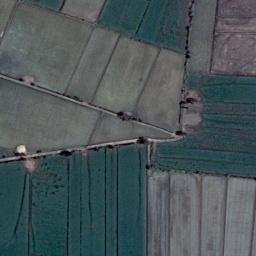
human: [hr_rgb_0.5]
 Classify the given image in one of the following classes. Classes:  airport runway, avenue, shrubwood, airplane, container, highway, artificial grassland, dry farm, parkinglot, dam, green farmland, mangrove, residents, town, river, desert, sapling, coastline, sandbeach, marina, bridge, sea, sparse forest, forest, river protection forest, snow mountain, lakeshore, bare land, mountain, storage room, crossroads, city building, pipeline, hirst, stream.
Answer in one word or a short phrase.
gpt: green farmland